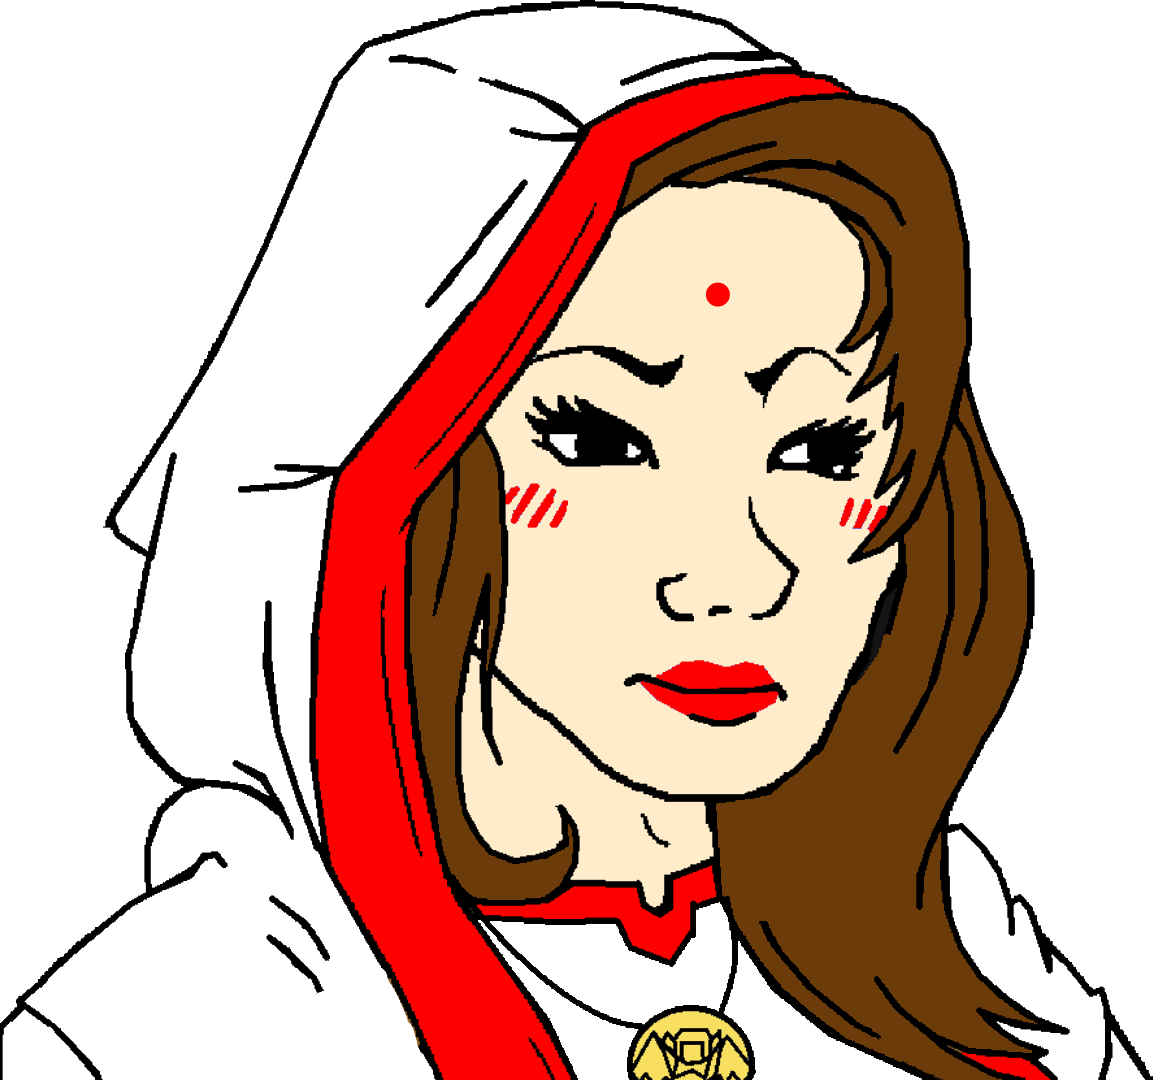
Label: 5_Trad_Wife